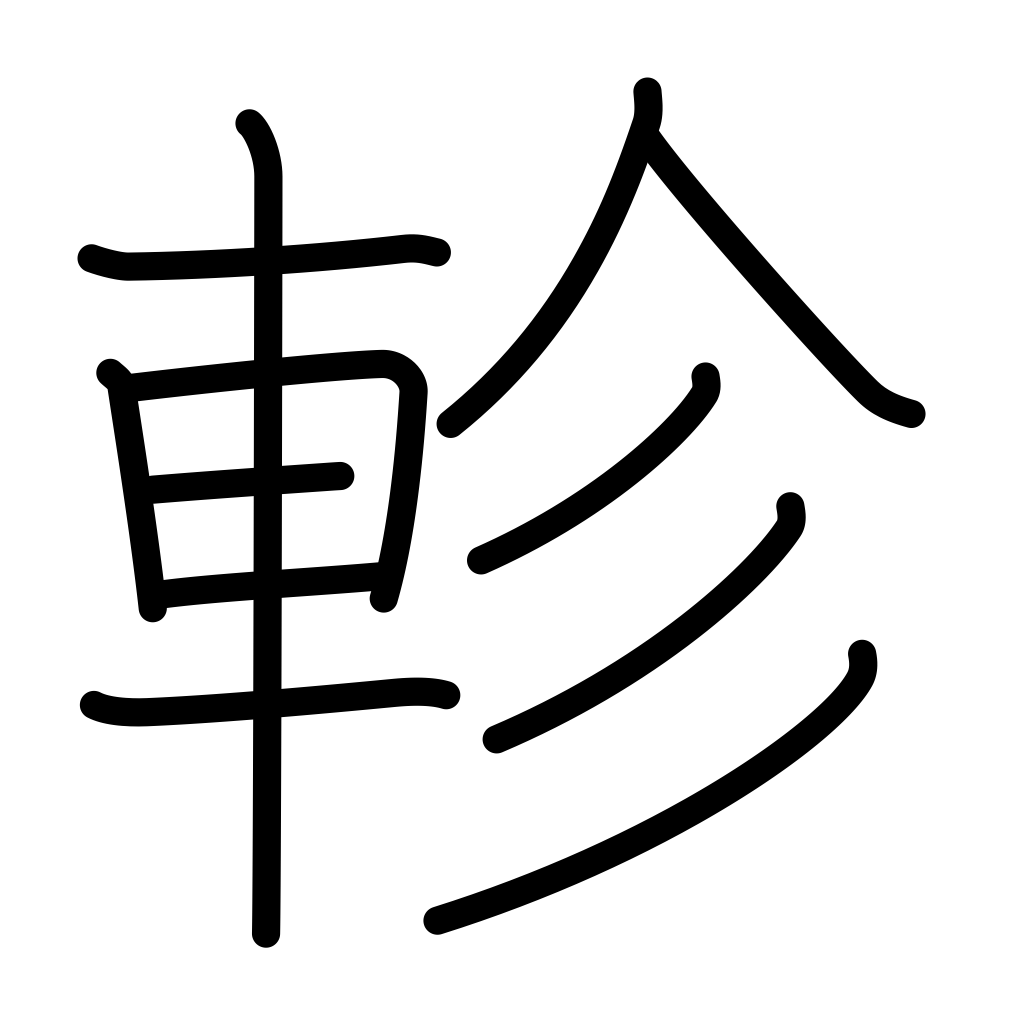
Meaning: sad, revolve